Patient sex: M
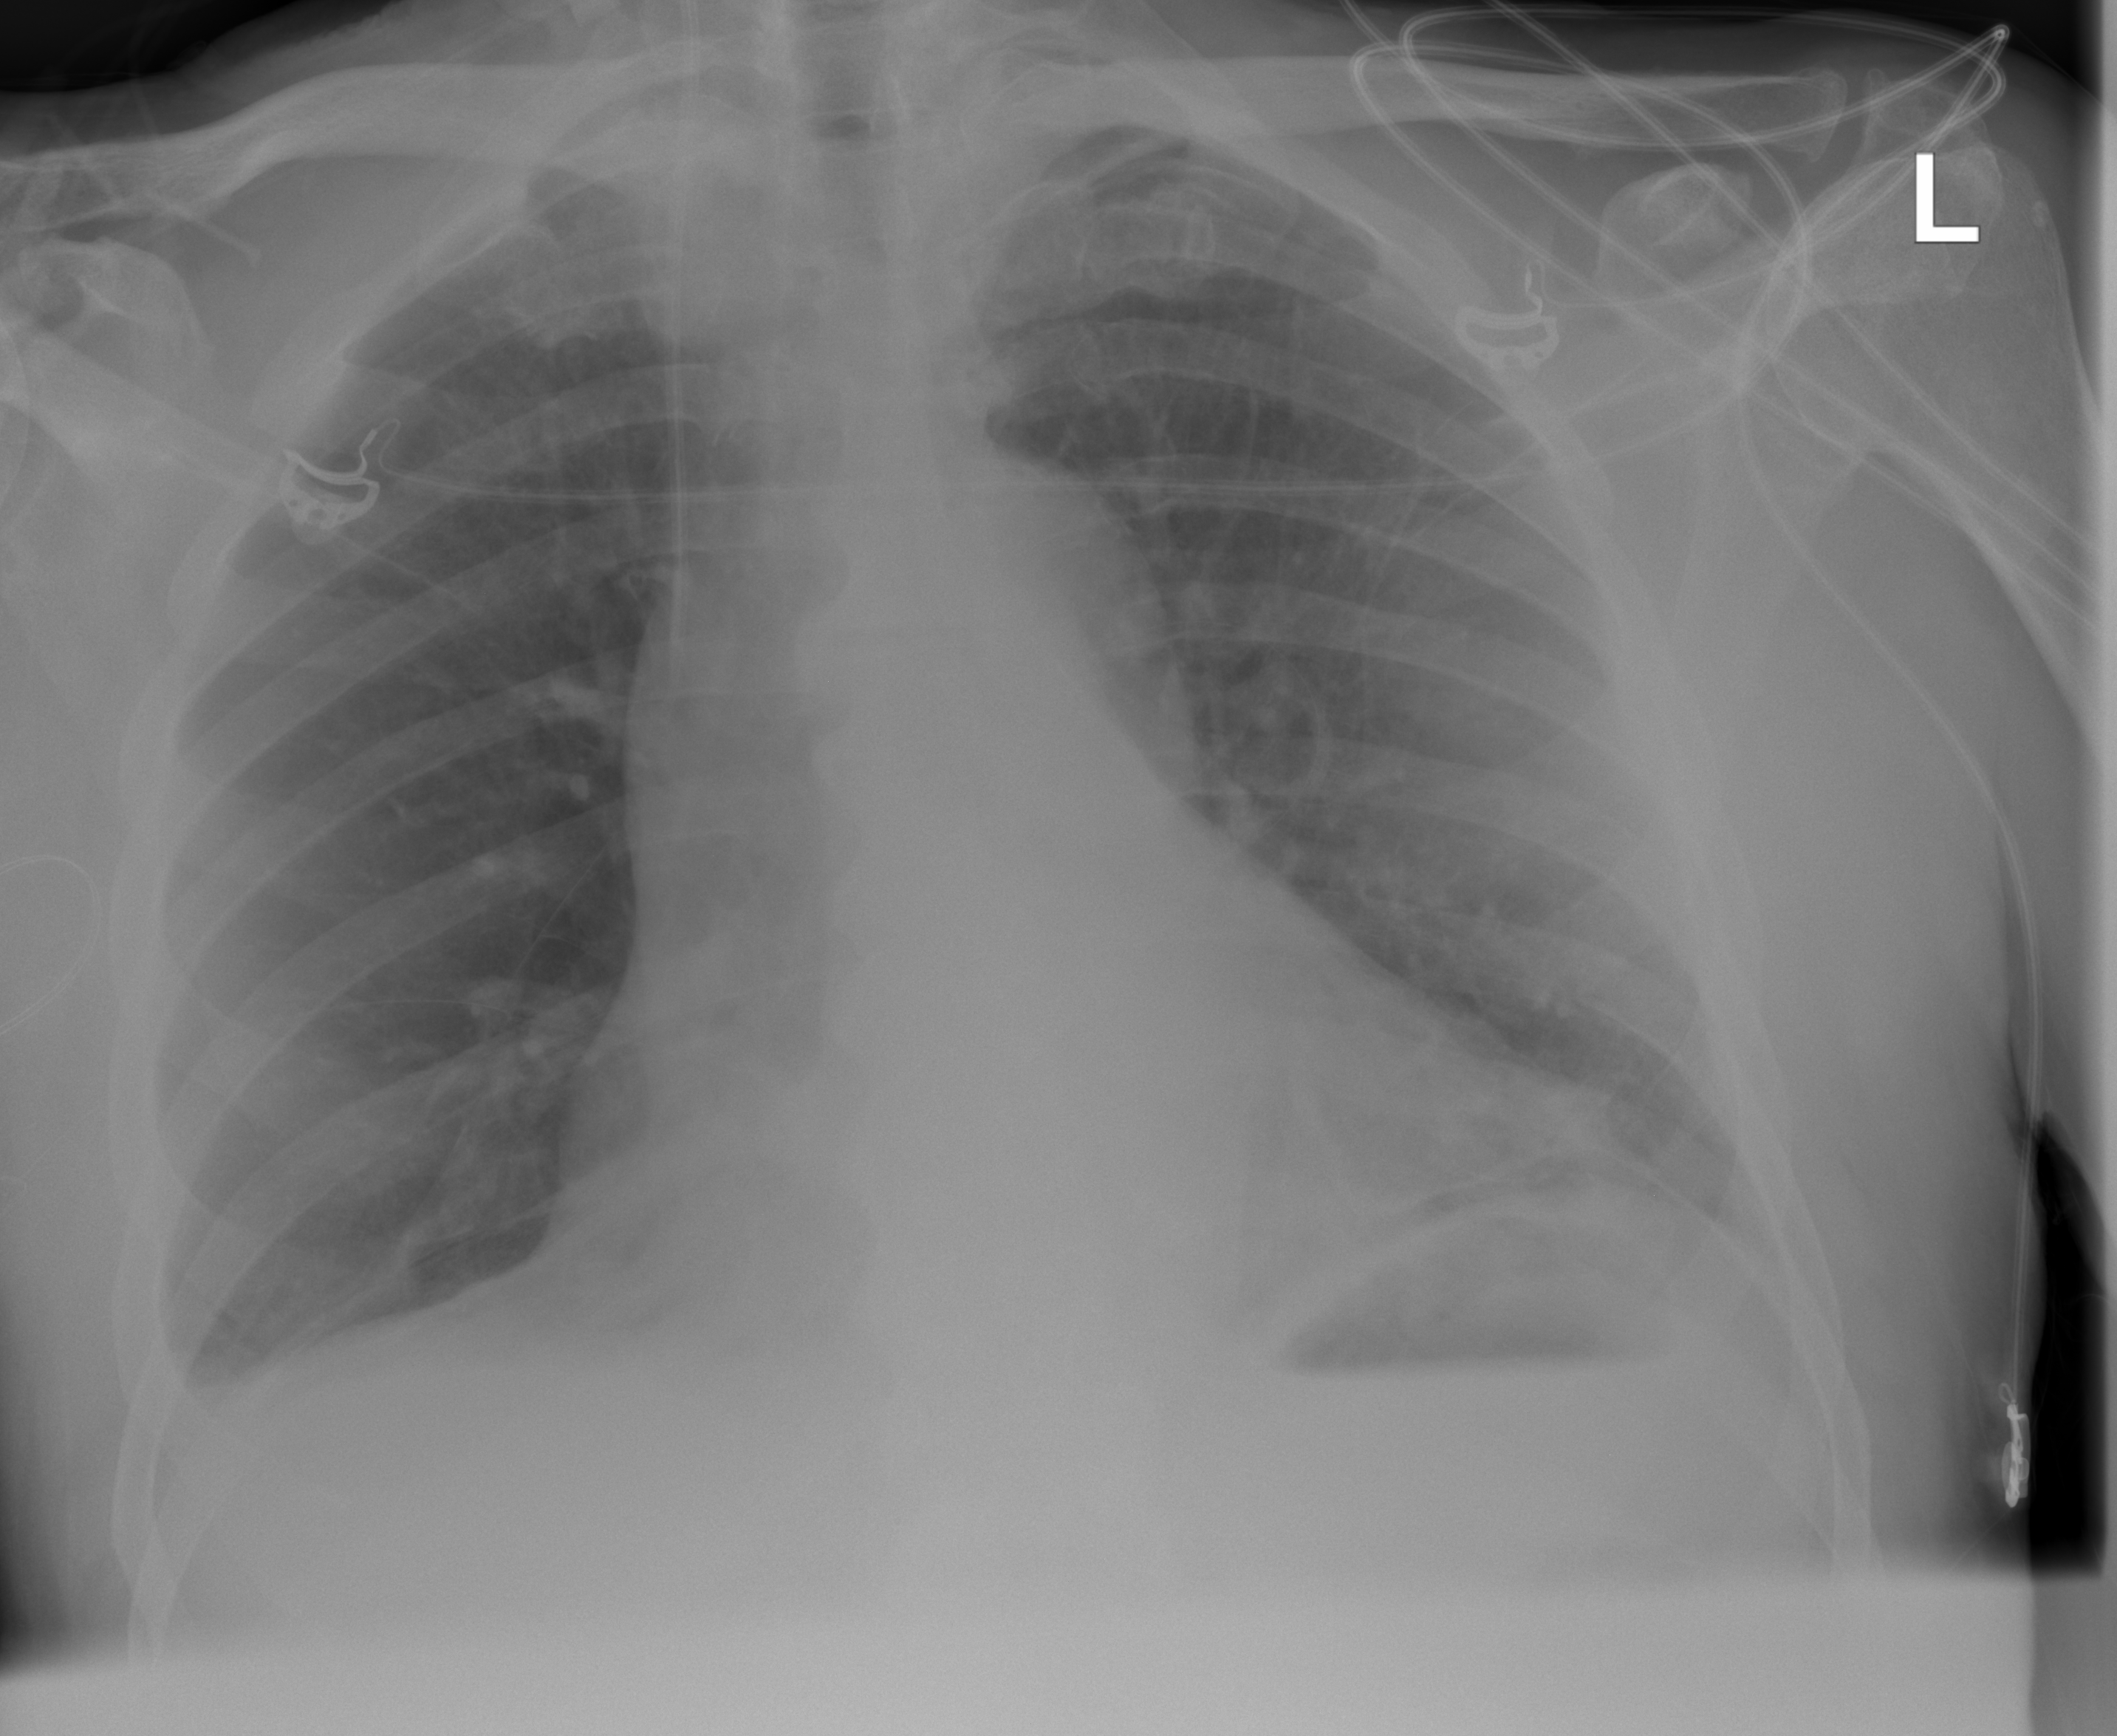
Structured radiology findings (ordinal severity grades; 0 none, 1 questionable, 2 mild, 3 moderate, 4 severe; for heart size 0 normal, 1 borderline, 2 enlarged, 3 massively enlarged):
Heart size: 1
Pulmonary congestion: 0
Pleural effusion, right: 2
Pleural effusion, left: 2
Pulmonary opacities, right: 0
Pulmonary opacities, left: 0
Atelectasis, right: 0
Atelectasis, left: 0